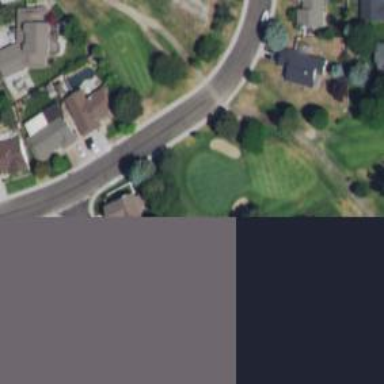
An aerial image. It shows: View of golf hole.